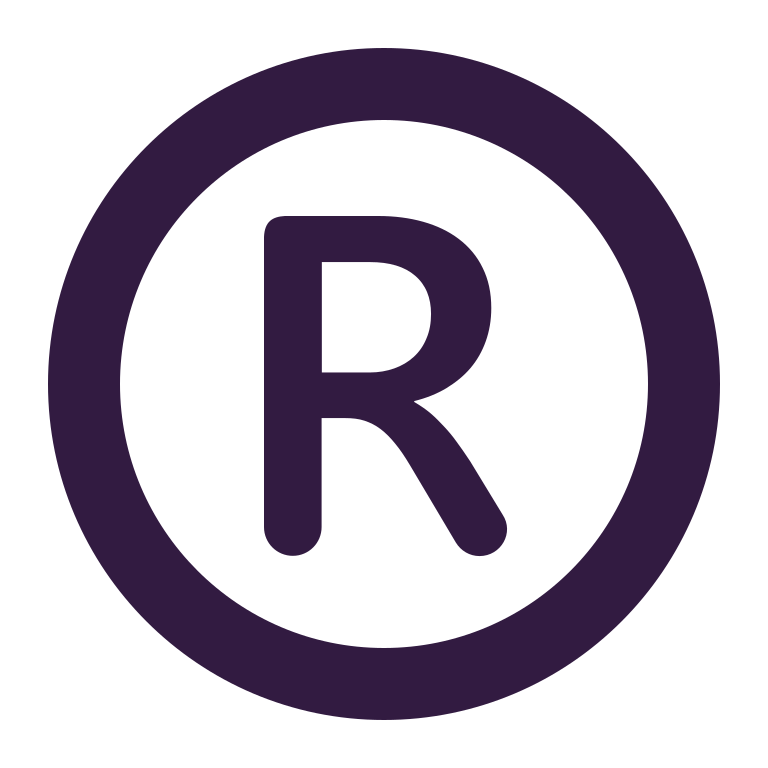
registered flat